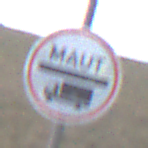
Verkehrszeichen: Mautpflicht
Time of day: SunriseSunset
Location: Outdoor (Nature)
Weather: Overcast
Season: NotSpecified
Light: Natural